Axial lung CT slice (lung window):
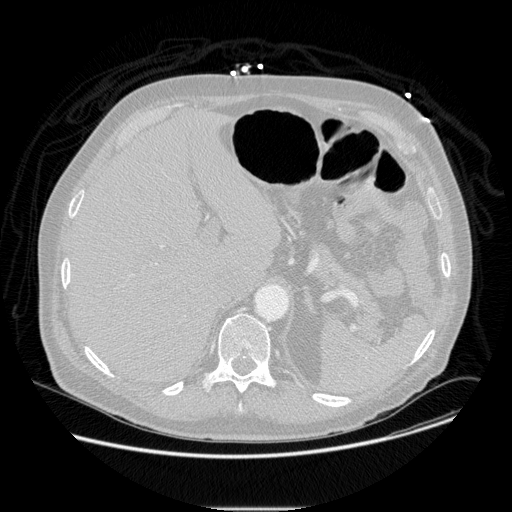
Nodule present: no